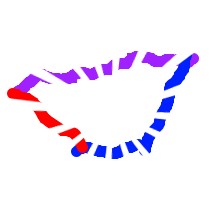
Shape: trapezoid